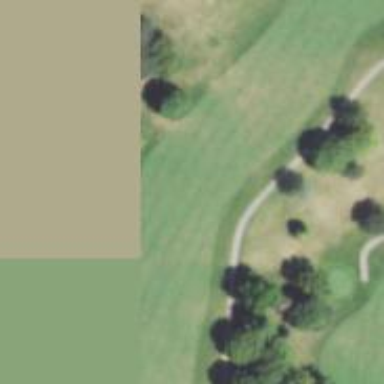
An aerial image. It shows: View of golf hole.